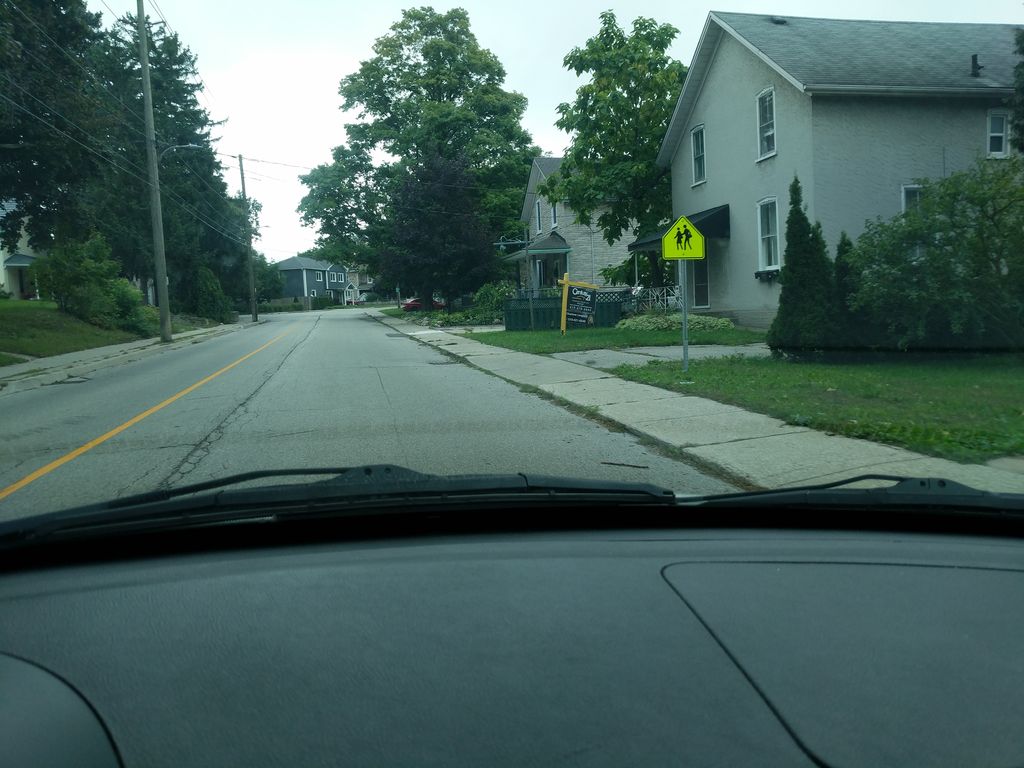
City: kitchener-waterloo